Question:
here problem is that when i pressed first row Plus button it change value of second Qty.
i need to change particular Qty change as per row select.
i also given viewWithtag on textfield but can't work properly.
thanks in advance.
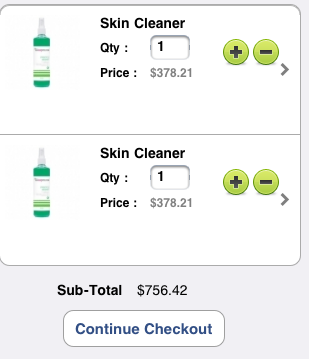
Answer: set the tag for 'UIButton' & 'UITextField' as:
set Button tag as '[indexpath row]+1'
set Textfield tag as '([indexpath row]+1)* 10'
so there will be no mismatch of tags
When a button is pressed check the condition like this:
'''
UITextField * textfield = (UITextField *)[self.view viewWithTag:([sender tag]+1)*10];
if([sender tag] == 1)
textfield.text = //value you want to set
'''